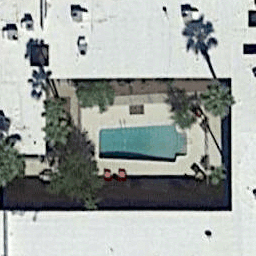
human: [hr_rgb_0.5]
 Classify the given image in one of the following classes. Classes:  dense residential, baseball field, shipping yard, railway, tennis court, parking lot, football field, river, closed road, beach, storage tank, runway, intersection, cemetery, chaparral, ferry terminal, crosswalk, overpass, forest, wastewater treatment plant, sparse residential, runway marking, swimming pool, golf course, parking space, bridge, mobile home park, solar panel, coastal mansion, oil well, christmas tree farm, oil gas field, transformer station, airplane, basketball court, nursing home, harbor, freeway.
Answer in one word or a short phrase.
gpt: swimming pool